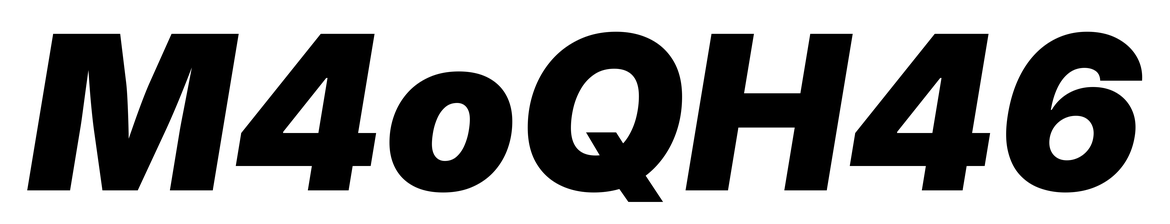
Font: Inter-Italic_Black_Italic